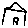
Label: house